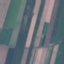
Land use / land cover: AnnualCrop